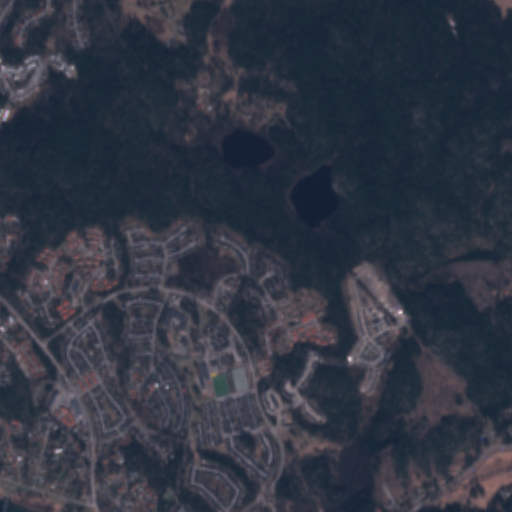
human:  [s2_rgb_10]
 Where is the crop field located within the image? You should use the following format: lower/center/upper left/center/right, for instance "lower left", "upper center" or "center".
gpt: The crop field is located in the center right of the image.
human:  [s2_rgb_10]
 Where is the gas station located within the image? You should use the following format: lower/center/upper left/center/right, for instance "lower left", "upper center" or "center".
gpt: The gas station is located in the lower left of the image.
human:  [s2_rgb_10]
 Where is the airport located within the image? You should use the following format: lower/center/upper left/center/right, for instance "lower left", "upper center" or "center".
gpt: There is no airport in the image.